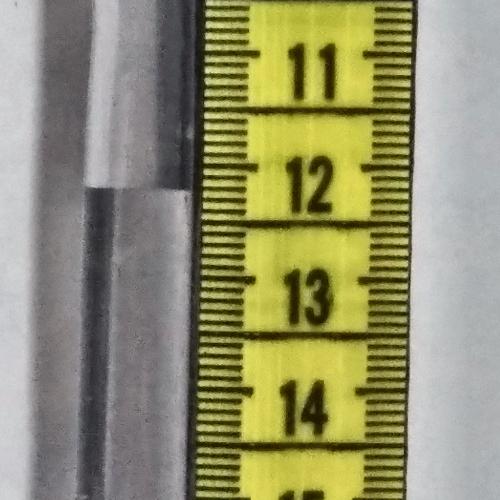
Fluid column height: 12.2 cm